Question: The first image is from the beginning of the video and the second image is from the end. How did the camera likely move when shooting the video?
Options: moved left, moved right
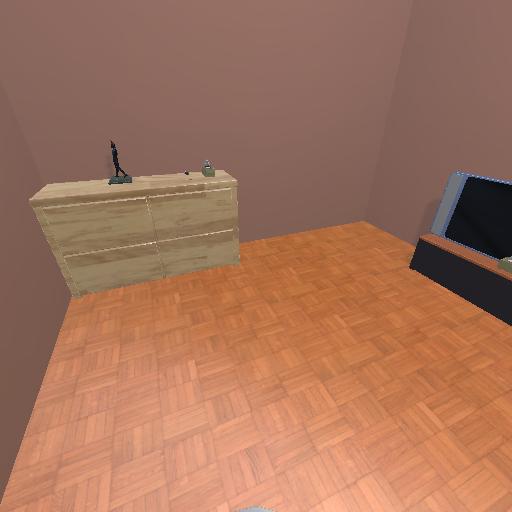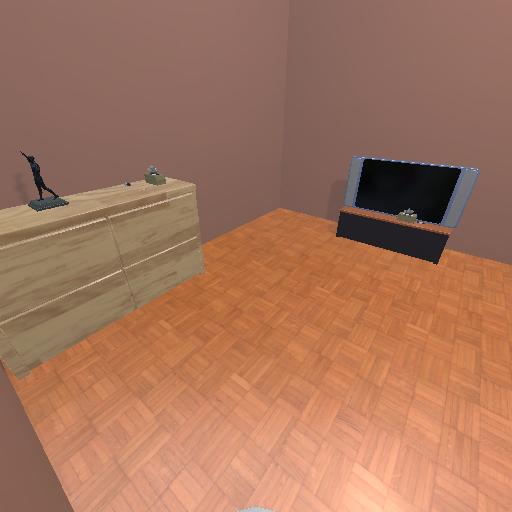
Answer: moved left